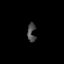
Tissue: prostate
Cell type: T cells
Senescence score: 0.7499
Nuclear area (px): 145
Mean DAPI intensity: 75.421